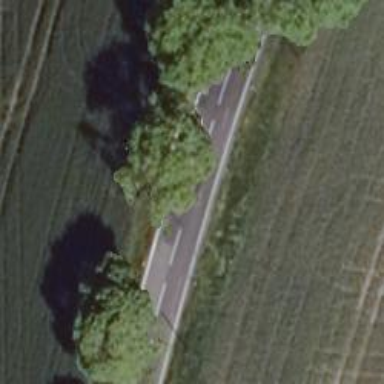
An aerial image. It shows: Secondary road with asphalt surface.